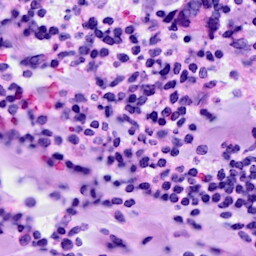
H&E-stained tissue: Breast